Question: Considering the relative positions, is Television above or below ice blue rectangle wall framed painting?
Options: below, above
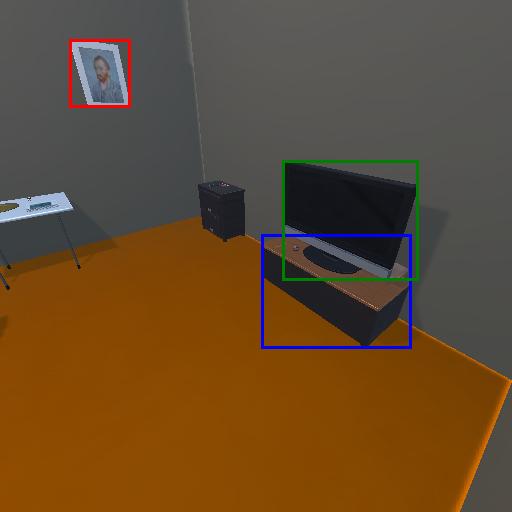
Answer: below